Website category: book
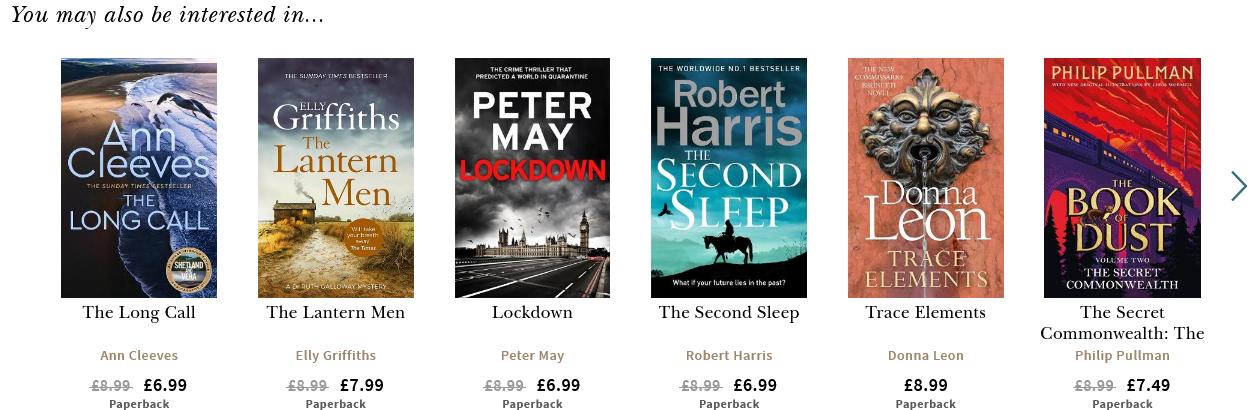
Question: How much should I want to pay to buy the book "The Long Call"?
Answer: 6.99

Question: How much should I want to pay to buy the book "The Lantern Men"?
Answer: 7.99

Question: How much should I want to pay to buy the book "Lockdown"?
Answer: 6.99

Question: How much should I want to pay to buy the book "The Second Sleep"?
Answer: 6.99

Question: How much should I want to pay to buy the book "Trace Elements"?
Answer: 8.99

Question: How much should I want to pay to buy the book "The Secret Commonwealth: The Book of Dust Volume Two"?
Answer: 7.49

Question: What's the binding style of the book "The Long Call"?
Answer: Paperback

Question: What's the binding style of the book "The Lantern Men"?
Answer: Paperback

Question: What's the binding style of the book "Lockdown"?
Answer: Paperback

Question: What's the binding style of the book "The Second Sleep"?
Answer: Paperback

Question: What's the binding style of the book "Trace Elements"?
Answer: Paperback

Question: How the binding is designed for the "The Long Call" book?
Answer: Paperback

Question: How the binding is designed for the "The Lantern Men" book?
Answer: Paperback

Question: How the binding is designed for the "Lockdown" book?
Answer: Paperback

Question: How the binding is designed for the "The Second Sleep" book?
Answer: Paperback

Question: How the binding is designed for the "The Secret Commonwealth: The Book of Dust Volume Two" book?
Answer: Paperback

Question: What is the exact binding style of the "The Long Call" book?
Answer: Paperback

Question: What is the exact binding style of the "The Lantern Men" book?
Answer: Paperback

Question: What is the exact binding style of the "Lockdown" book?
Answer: Paperback

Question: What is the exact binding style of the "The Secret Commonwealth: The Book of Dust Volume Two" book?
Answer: Paperback

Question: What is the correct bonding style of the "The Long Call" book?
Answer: Paperback

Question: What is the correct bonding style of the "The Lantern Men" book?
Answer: Paperback

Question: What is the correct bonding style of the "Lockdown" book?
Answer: Paperback

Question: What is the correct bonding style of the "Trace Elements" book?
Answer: Paperback

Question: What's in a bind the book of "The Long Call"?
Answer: Paperback

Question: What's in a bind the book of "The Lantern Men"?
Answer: Paperback

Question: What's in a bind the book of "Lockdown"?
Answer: Paperback

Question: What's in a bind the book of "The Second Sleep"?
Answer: Paperback

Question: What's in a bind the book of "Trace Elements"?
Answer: Paperback

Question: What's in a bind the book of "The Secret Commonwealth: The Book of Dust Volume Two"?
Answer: Paperback

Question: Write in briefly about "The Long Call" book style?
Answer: Paperback

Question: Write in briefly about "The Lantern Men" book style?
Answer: Paperback

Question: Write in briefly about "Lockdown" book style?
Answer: Paperback

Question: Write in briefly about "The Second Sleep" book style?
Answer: Paperback

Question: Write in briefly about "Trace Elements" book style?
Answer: Paperback

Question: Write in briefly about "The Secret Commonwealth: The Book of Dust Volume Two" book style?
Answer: Paperback

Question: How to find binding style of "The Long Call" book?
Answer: Paperback

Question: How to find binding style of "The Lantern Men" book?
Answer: Paperback

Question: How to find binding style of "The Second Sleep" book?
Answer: Paperback

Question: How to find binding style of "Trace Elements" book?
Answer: Paperback

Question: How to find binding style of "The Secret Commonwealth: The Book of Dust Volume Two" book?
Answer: Paperback